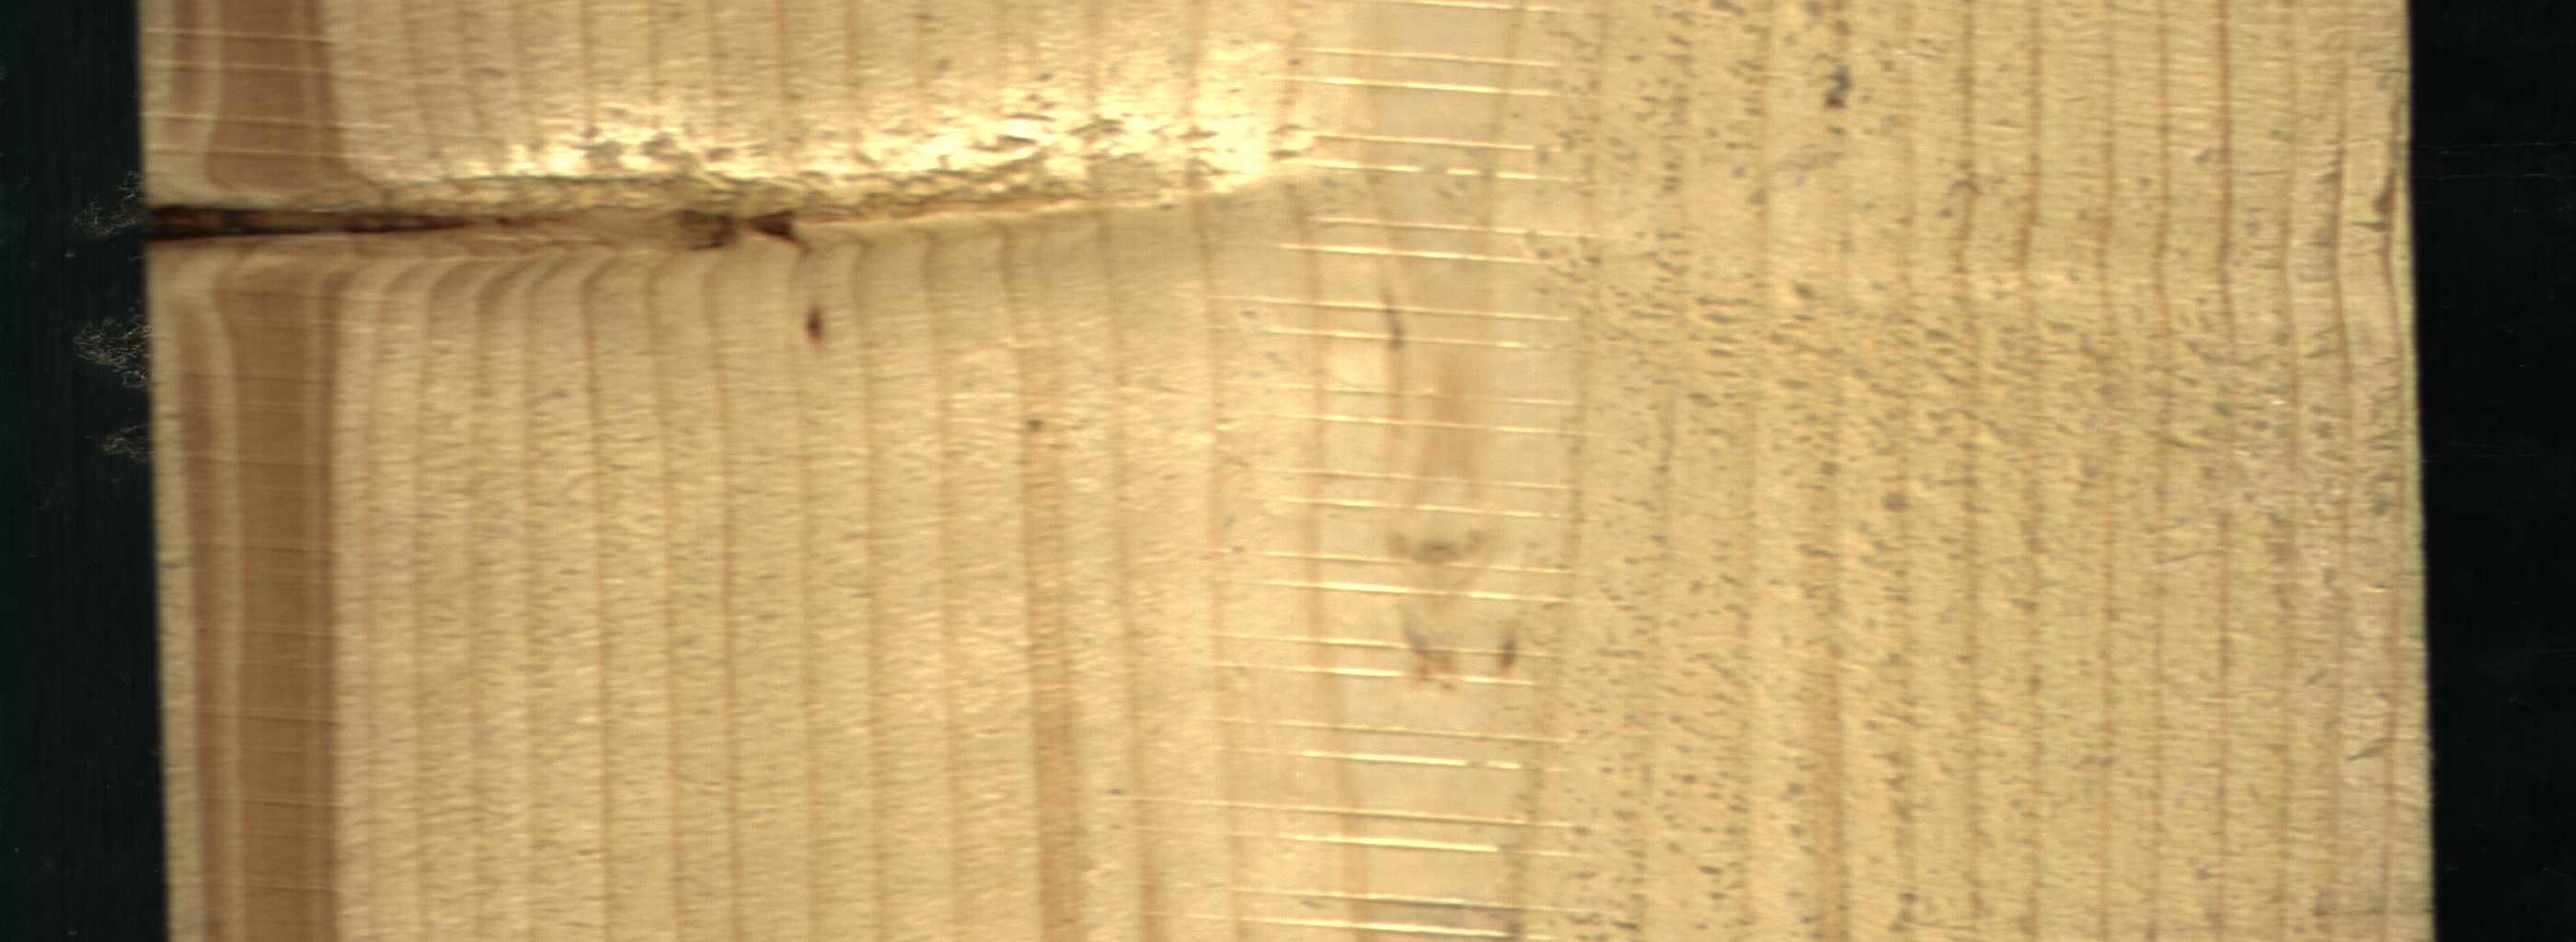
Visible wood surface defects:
Quartzity
Quartzity
Dead_Knot
Live_Knot